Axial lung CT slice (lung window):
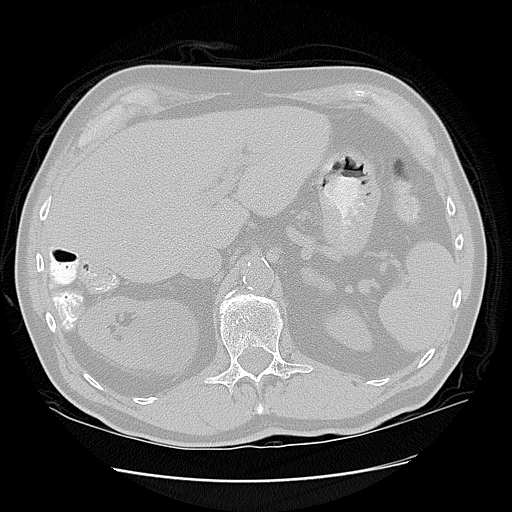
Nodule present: no